Interaction volume radius: 10 \u00c5
Interaction volume height: 30 \u00c5
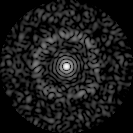
Disorder parameter: 0.818